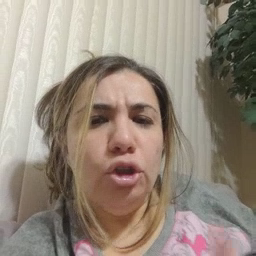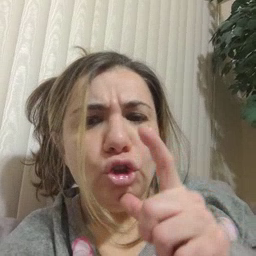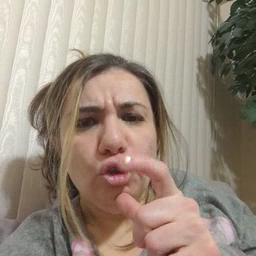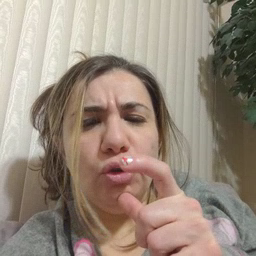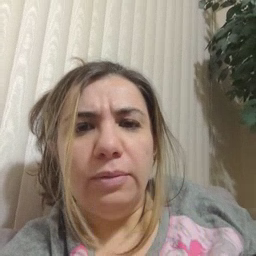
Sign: who